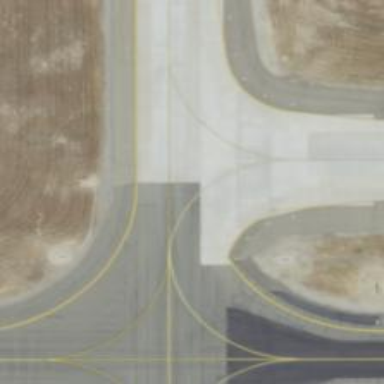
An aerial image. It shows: Image of taxiway at airport.